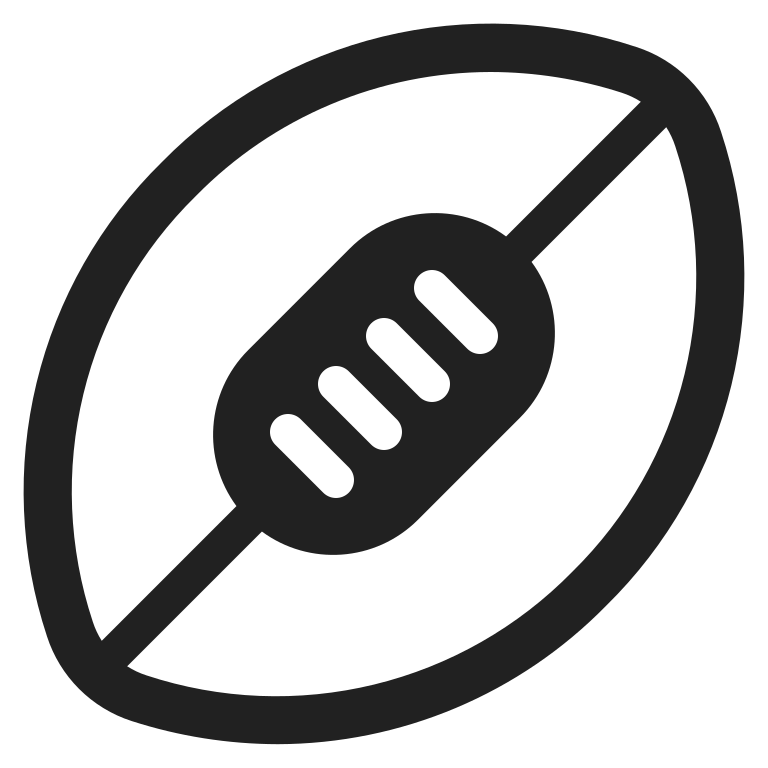
rugby football high contrast